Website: home-depot
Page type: review-order
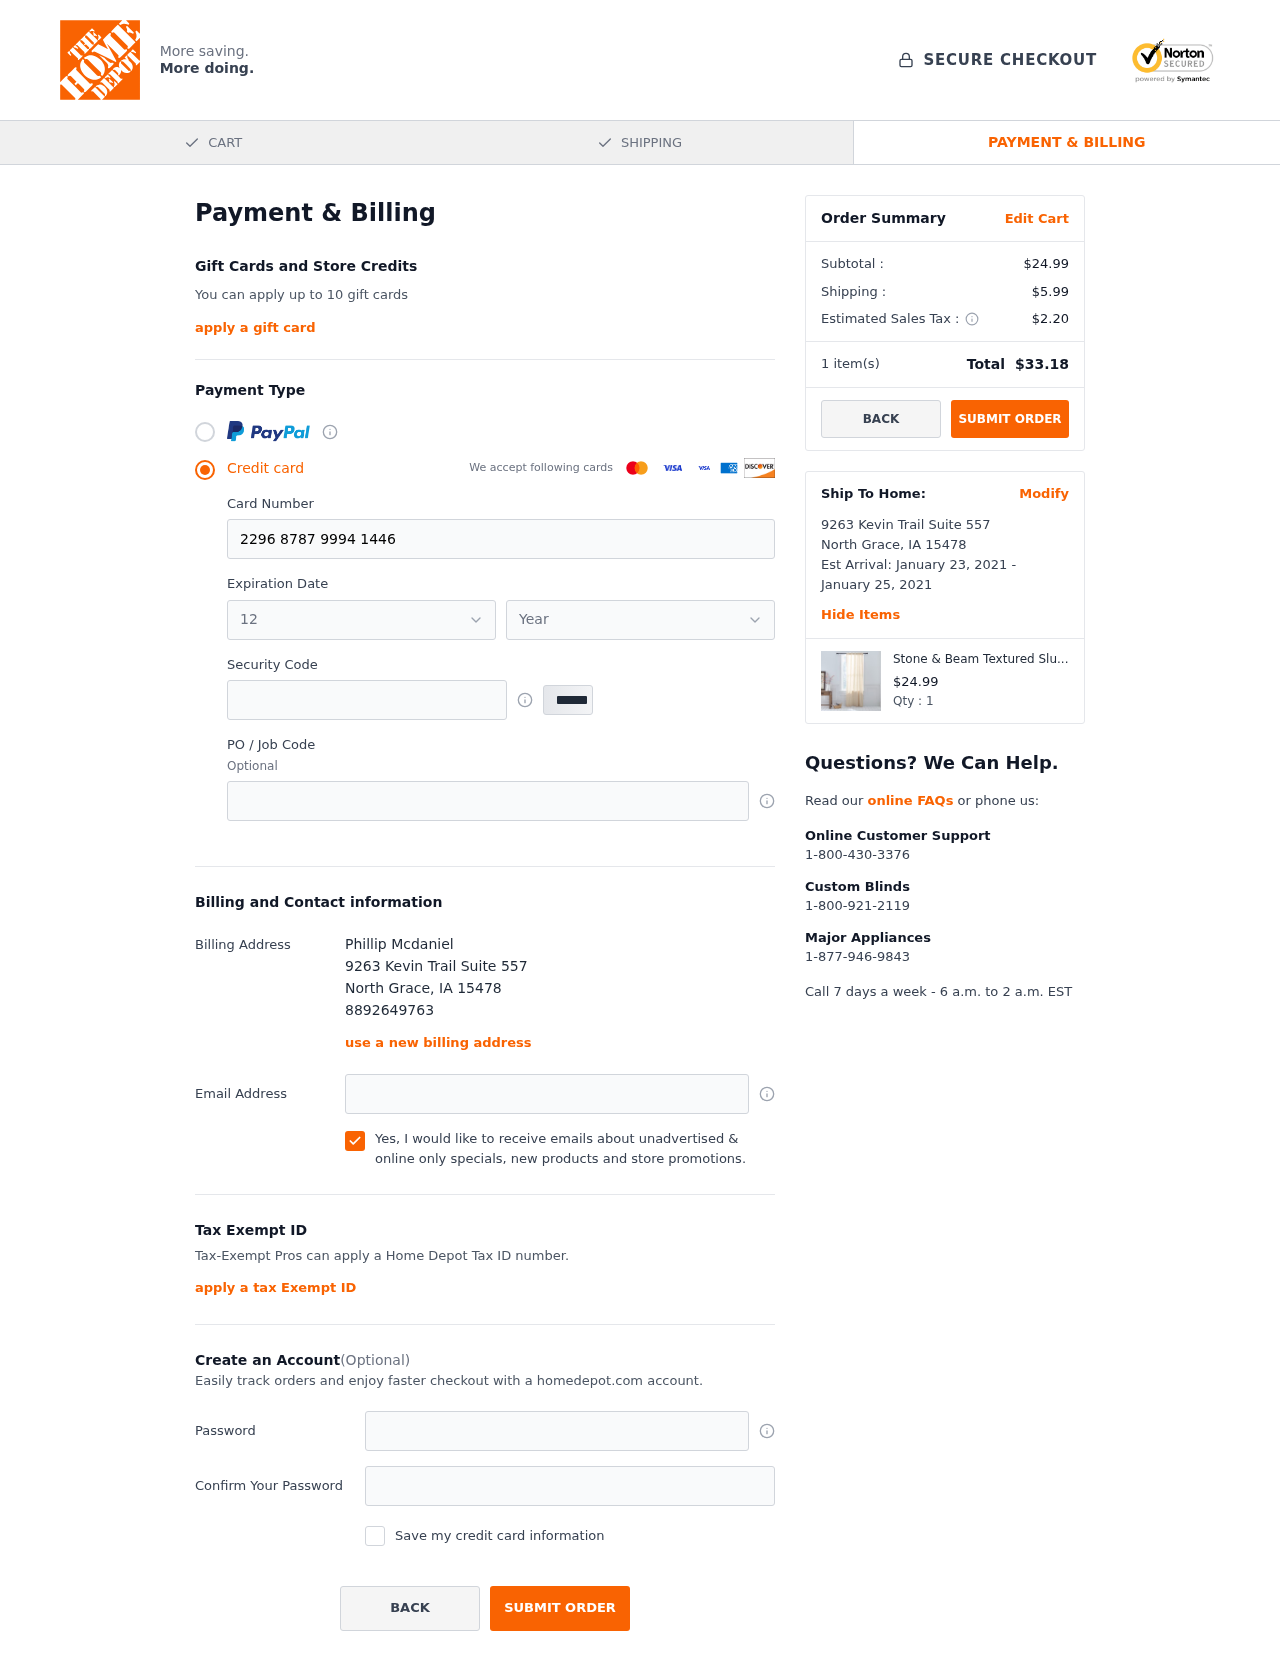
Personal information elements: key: PII_CARD_EXPIRY_MONTH
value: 12
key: PII_CARD_EXPIRY_YEAR
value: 30
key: PII_CITY
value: North Grace
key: PII_FULLNAME
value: Phillip Mcdaniel
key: PII_PHONE
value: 8892649763
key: PII_POSTCODE
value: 15478
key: PII_STATE_ABBR
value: IA
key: PII_STREET
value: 9263 Kevin Trail Suite 557
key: PII_CARD_NUMBER
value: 2296 8787 9994 1446
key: PII_CARD_CVV
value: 483
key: PII_EMAIL
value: phillip.mcdaniel@yahoo.com
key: PII_STREET2
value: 9263 Kevin Trail Suite 557
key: PII_POSTCODE2
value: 15478
Product elements: key: PRODUCT1_NAME
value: Stone & Beam Textured Slub Cotton Curtain Panel
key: PRODUCT1_PRICE
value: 24.99
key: PRODUCT1_QUANTITY
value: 1
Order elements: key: ORDER_SUBTOTAL
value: $24.99
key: ORDER_SHIPPING_COST
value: $5.99
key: ORDER_TAX
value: $2.20
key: ORDER_NUM_ITEMS
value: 1
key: ORDER_TOTAL
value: $33.18
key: ORDER_SHIPPING_DATE
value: January 23, 2021
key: ORDER_DELIVERY_DATE
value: January 25, 2021